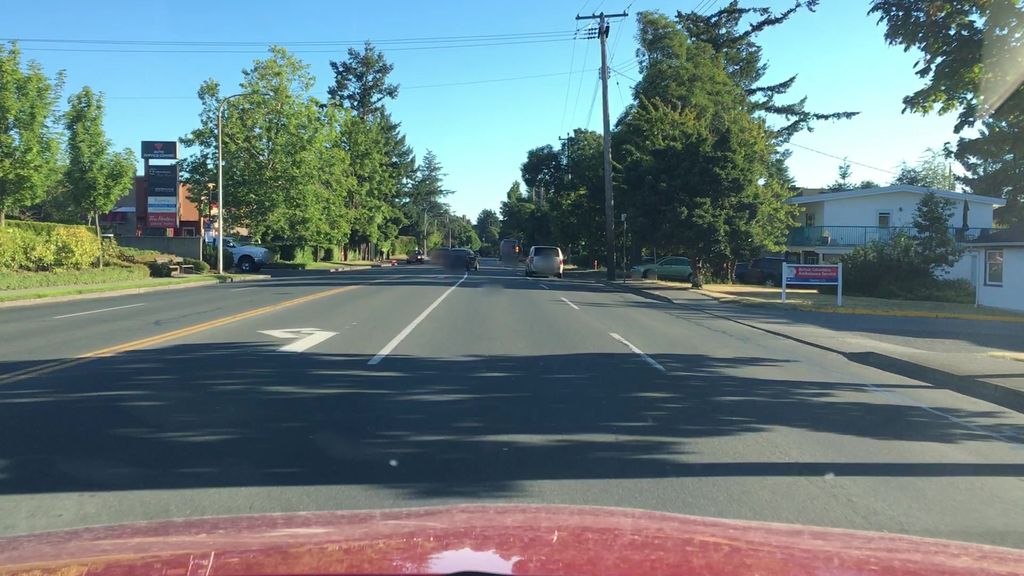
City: victoria